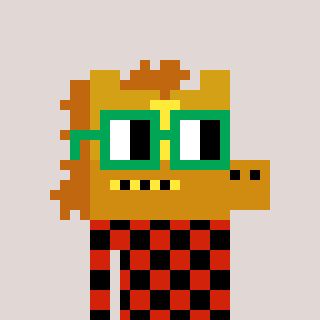
a pixel art character with square green glasses, a yellow horse-shaped head and a red-colored body on a warm background